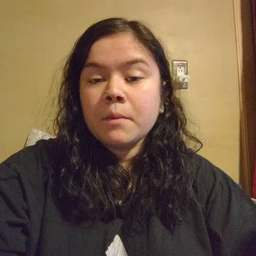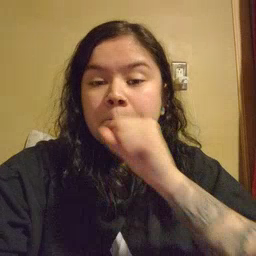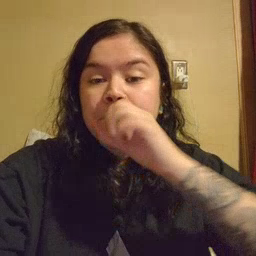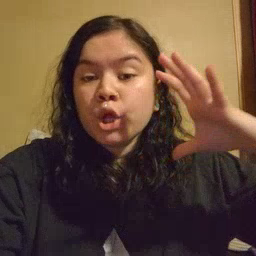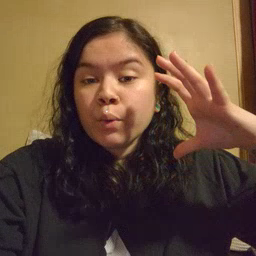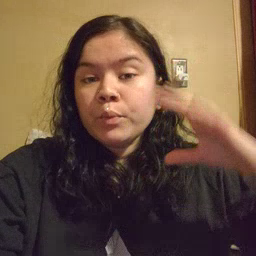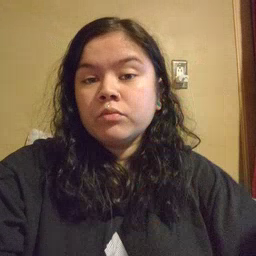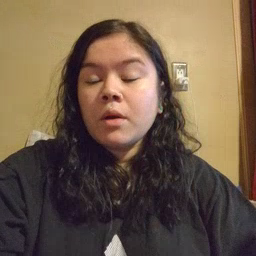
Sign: balloon